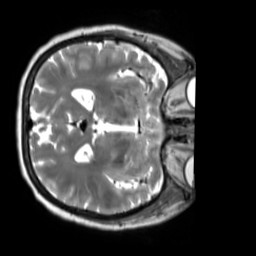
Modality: T2w
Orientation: axial
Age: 49
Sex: female
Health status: ill
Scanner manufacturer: siemens
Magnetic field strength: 3 T
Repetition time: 2.8 s
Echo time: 0.326 s